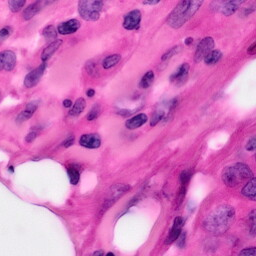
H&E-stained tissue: Pancreatic